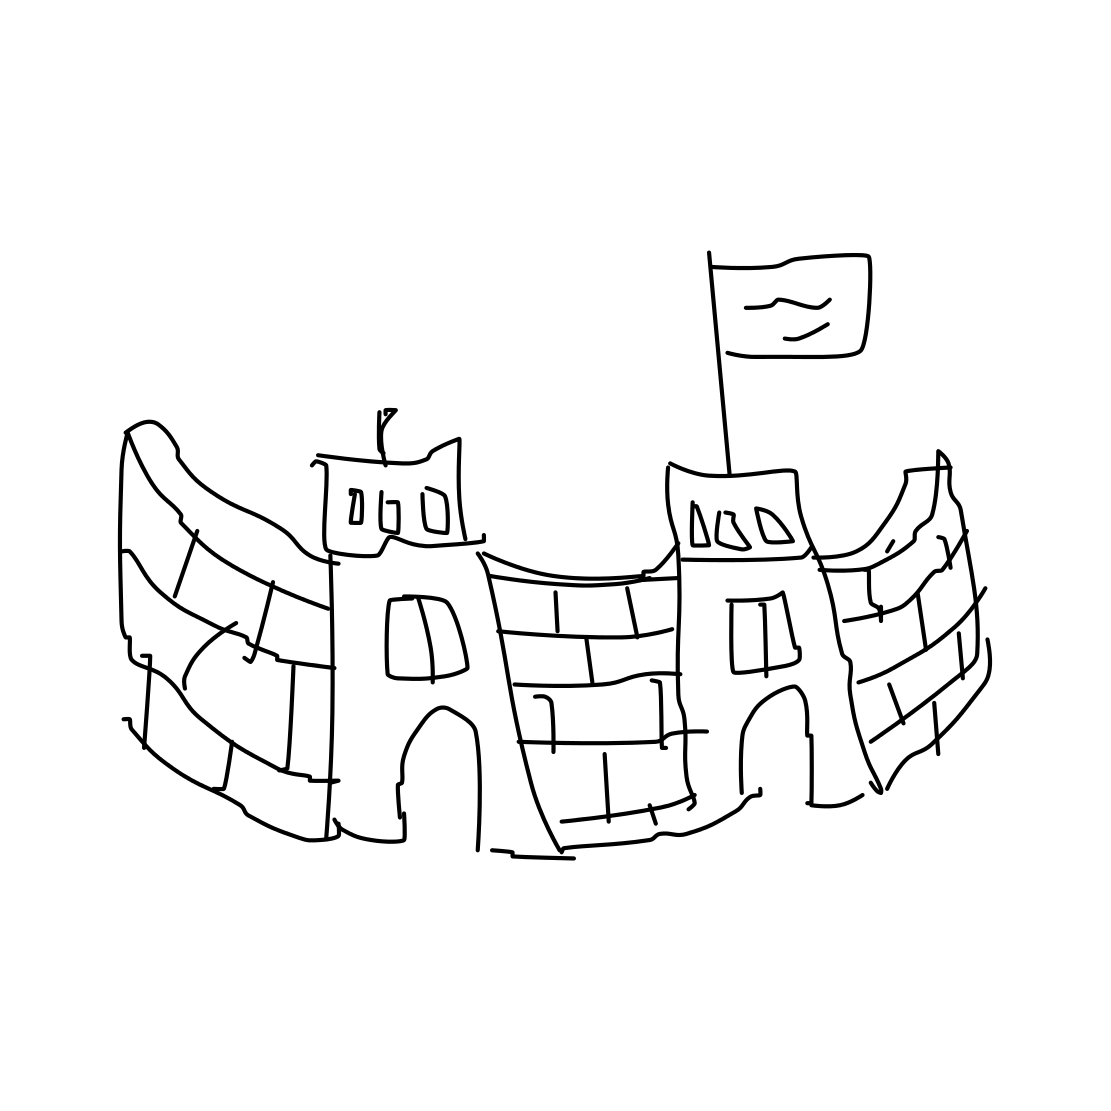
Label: castle